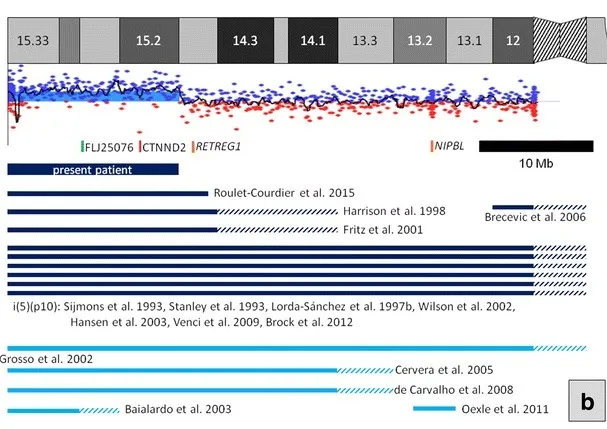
B; Scheme showing the banding pattern of 5p, the result of array CGH in the present patient, FISH probes for the cri-du-chat region employed in our study (5p15.31 (FLJ25076) in green, 5p15.2 (CTNND2) in red), disease-causing genes discussed (orange), the extent of 5p amplification in the present patient (thick dark blue bar) and previously published tetrasomies (inv dups, isochromosomes, an interstitial triplication; thin dark blue bars) and trisomies (terminal and interstitial duplications, unbalanced translocations; thin light blue bars). Uncertain ranges in published patients are hatched. A megabase scale bar is also shown. See (b) for 5p probe colors. The 5q35 (NSD1) probe is in green. The pattern of signals on the sSMC indicates its structure of inv dup of distal 5p.
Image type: chart (chart)